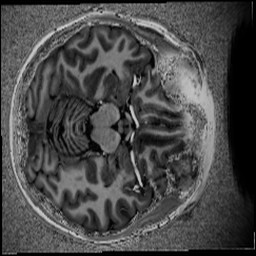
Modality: UNIT1
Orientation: axial
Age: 26
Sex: female
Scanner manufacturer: siemens
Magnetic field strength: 6.98 T
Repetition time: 6 s
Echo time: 0.00283 s